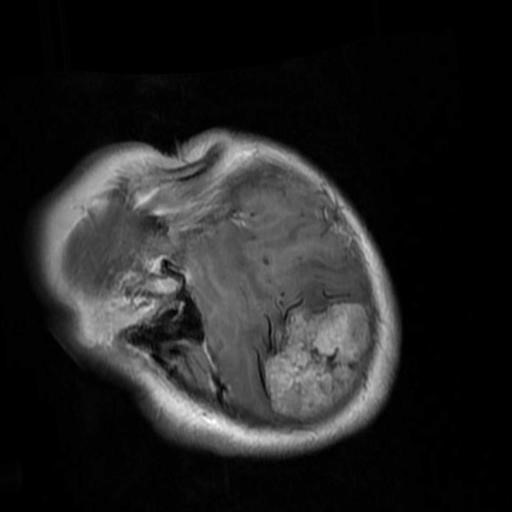
Label: brain_menin